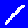
Digit: 1